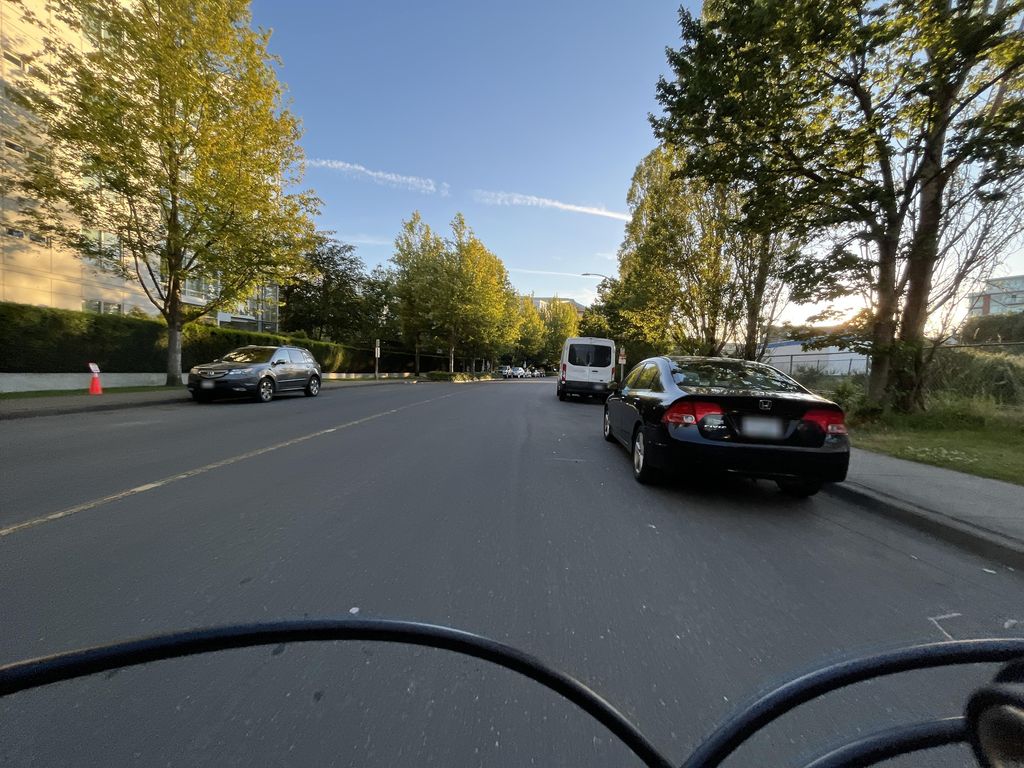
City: victoria